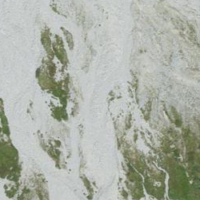
EUNIS habitat code: 31
Species observed at this site:
Gypaetus barbatus
Campanula scheuchzeri
Aquila chrysaetos